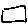
Label: square